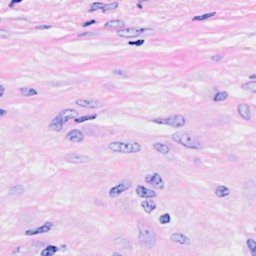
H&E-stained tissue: Breast